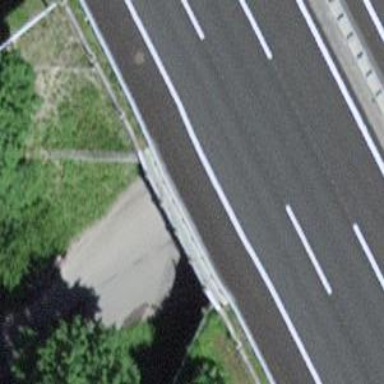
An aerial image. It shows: Residential road passing through tunnel.